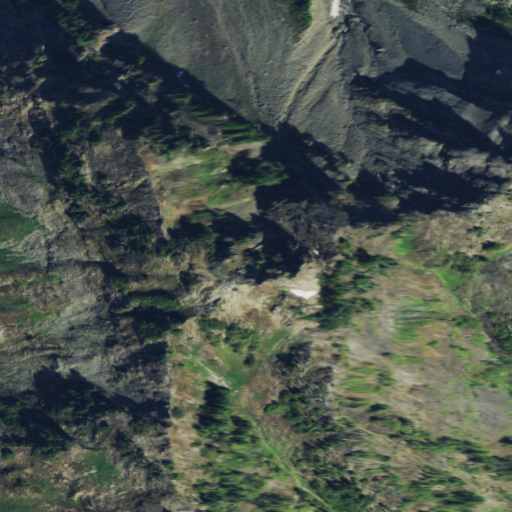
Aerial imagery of mountain in Washington named O'Neil Peak containing barren land, shrub, evergreen forest, and grassland